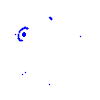
Particle: pion